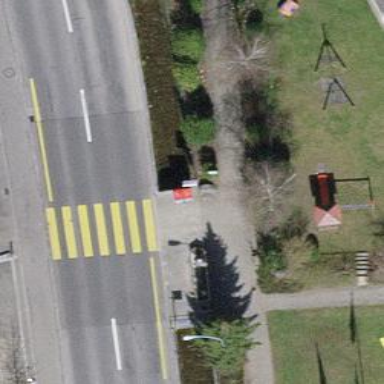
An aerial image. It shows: Kerb barrier.